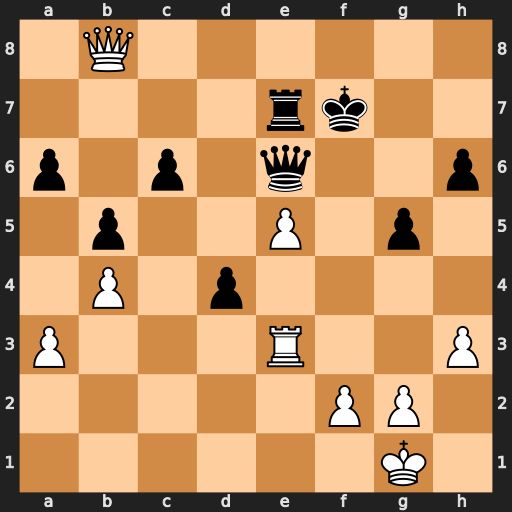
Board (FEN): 1Q6/4rk2/p1p1q2p/1p2P1p1/1P1p4/P3R2P/5PP1/6K1
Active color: w
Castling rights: -
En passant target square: -
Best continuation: Rf3+ Kg6 Rf6+ Qxf6 exf6